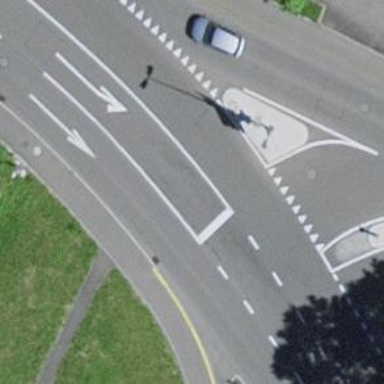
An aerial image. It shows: Asphalt road with primary classification. There is cycle track on the right side.